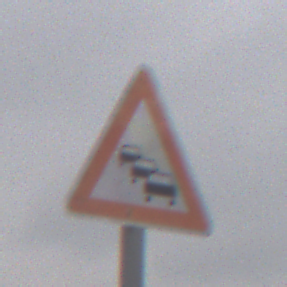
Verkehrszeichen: Stau
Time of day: Midday
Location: Outdoor (RoadRail)
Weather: Overcast
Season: NotSpecified
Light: Natural